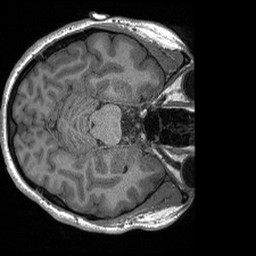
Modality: T1w
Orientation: axial
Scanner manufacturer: siemens
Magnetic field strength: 3 T
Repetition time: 2.4 s
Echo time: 0.00213 s